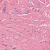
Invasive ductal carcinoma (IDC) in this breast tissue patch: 0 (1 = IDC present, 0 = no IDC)